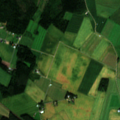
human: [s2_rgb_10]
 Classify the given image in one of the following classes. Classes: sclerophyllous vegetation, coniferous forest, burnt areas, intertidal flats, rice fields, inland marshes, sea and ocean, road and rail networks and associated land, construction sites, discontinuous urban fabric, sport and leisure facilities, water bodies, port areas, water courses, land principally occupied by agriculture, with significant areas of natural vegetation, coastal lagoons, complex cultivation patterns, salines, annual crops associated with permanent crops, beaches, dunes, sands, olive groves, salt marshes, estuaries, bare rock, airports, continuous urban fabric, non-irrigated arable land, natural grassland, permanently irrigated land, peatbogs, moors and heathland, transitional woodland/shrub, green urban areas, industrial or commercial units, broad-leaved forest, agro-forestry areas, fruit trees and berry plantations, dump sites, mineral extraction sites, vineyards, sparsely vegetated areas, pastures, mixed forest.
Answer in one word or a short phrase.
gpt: non-irrigated arable land, land principally occupied by agriculture, with significant areas of natural vegetation, coniferous forest, transitional woodland/shrub